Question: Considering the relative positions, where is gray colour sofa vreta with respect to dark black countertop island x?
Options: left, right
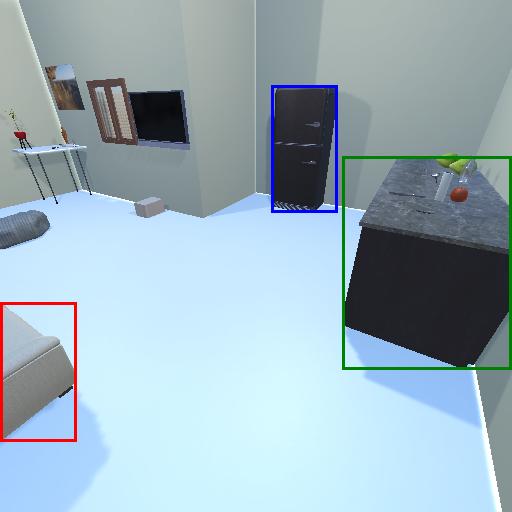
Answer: left